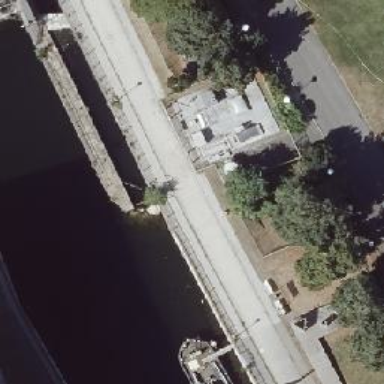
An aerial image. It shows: Lock gate along waterway.